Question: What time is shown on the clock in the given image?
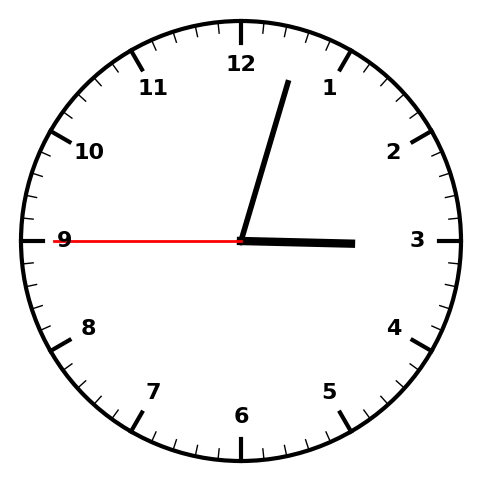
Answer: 03:02:45